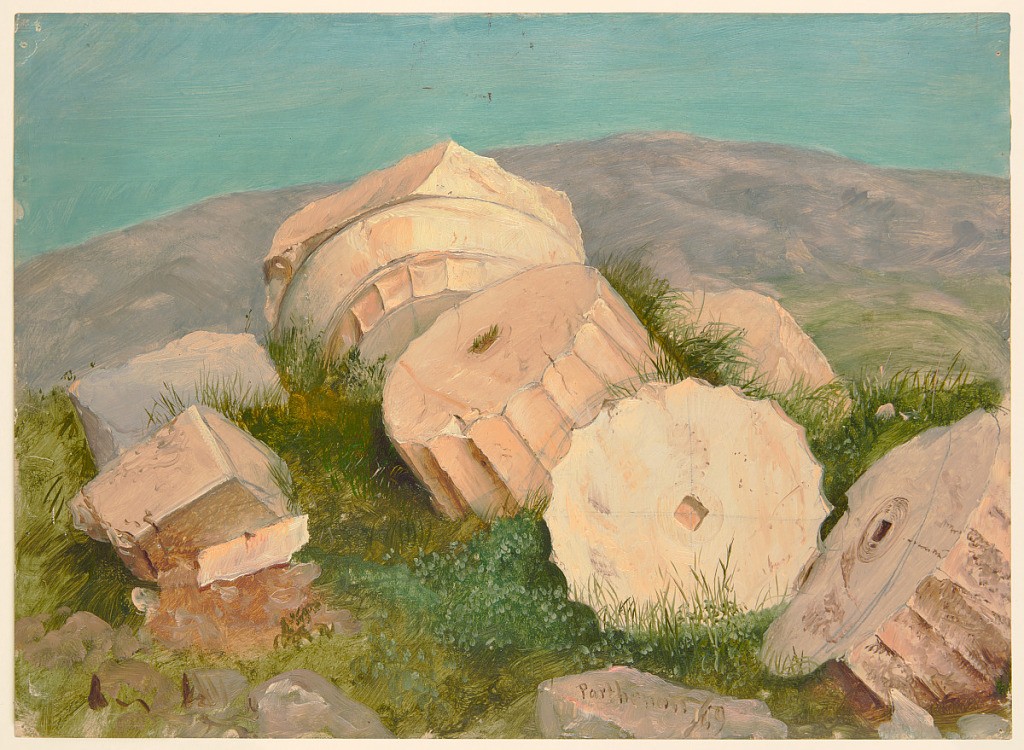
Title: Broken Column of the Parthenon, Athens
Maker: Frederic Edwin Church, American, 1826–1900
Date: April 1869
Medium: Oil and graphite on tan paperboard
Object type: Drawing
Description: Landscape and architecture sketch showing a view of a fallen column of the Parthenon on the Acropolis of Athens, Greece. The foreground comprises a large portion of the scene, and includes a close view of several column drums, or cylindical blocks that make up the segments of an ancient stone column. Four fluted drums lie on the ground in a series from lower right to center, surrounded by tufts of grass that cover the ground. Other stones are visible at left and lower center. In the background, a hill, rendered in purple, forms a rounded horizon beneath a blue and open sky.